Field crop: maize
Growth stage: 2
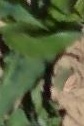
Species: maize